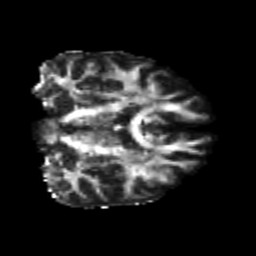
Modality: FA
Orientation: coronal
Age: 21
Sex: male
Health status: healthy
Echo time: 0.074 s